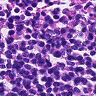
Metastatic tissue present: no